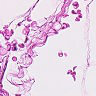
Metastatic tissue present: no